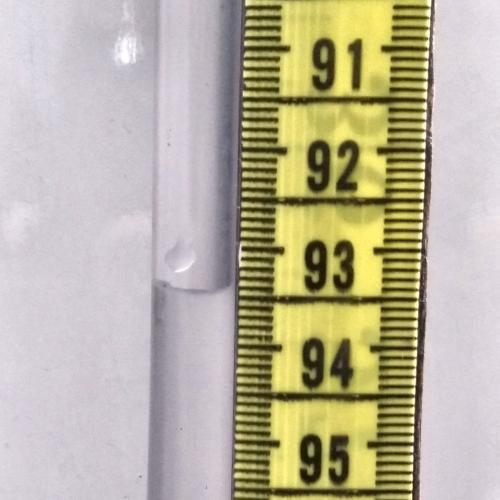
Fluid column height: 93.4 cm